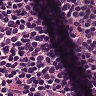
Metastatic tissue present: no